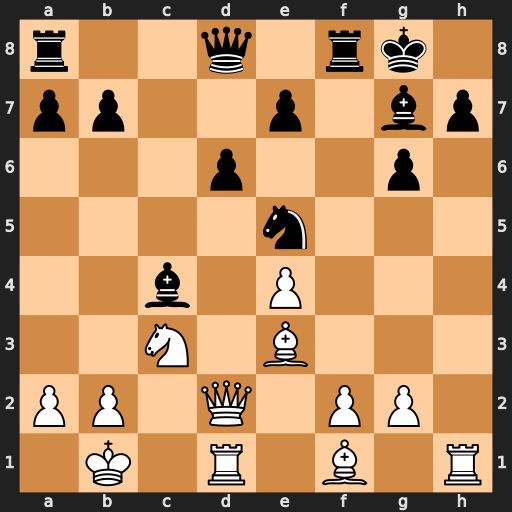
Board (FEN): r2q1rk1/pp2p1bp/3p2p1/4n3/2b1P3/2N1B3/PP1Q1PP1/1K1R1B1R
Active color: w
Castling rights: -
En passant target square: -
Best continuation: Bxc4+ Nxc4 Qd5+ Rf7 Qxc4